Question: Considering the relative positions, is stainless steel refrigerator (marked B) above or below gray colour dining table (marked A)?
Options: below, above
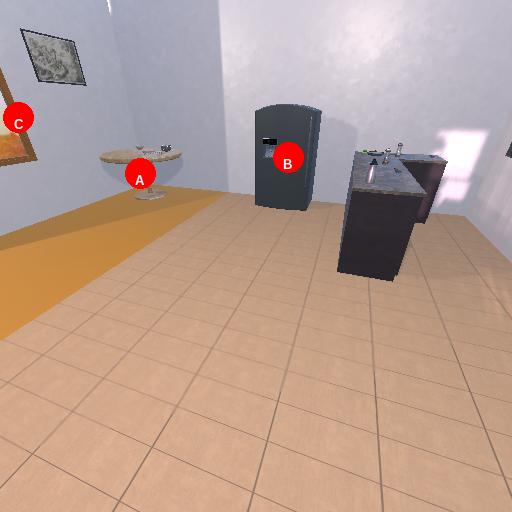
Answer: below